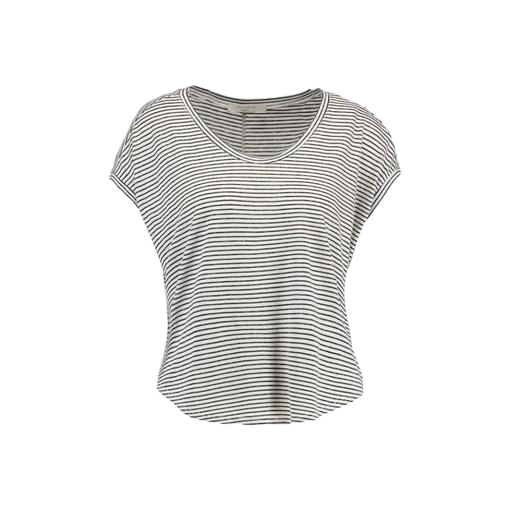
cap-sleeved tee, multicolor bree slub-jersey t-shirt, slub v-neck tee, white background